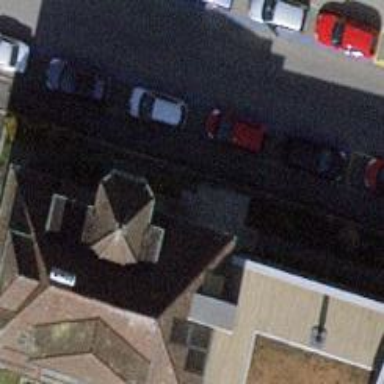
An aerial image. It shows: Apartment building with hipped roof.